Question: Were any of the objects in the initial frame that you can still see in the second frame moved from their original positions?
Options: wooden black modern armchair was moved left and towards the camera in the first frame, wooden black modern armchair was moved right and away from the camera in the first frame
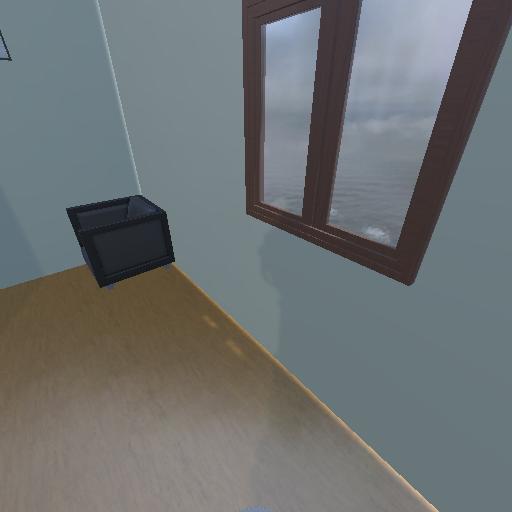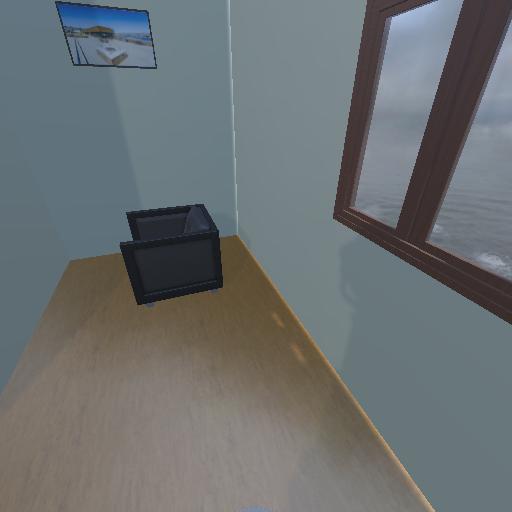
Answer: wooden black modern armchair was moved left and towards the camera in the first frame